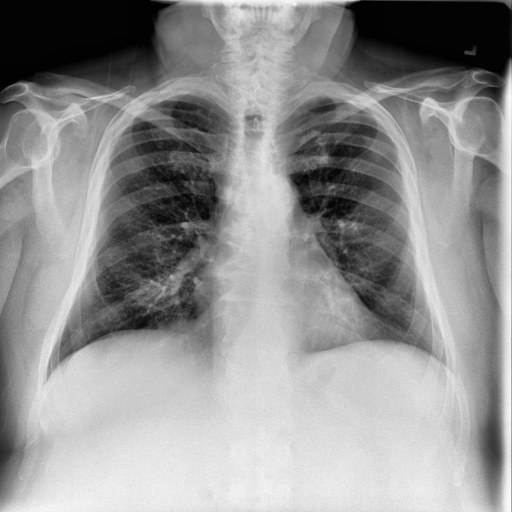
Finding: NORMAL